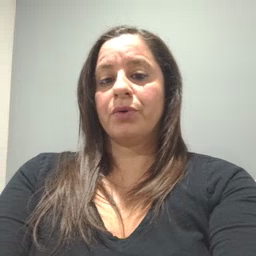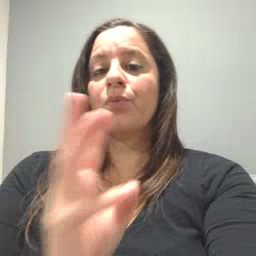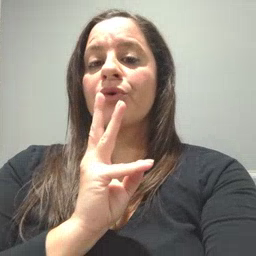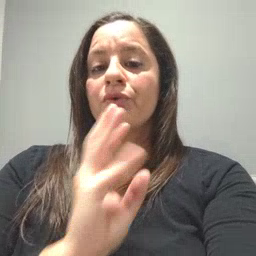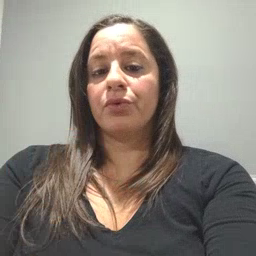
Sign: water